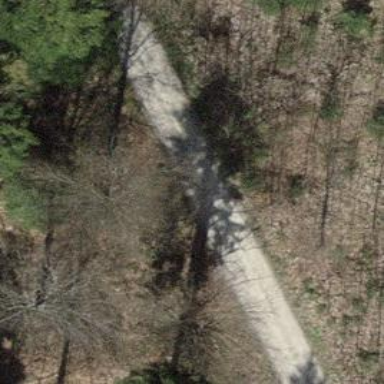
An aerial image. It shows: Gravel track with grade 2 quality.